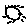
Label: sun